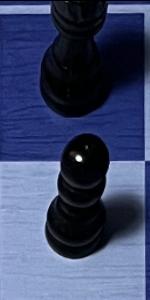
Label: Pawn_Black